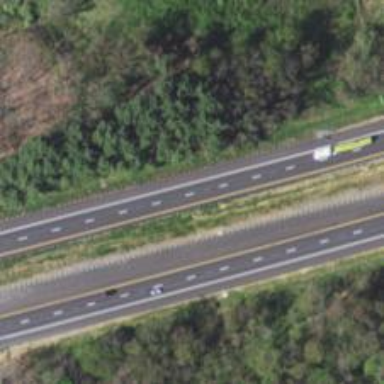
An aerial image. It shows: View of motorway.